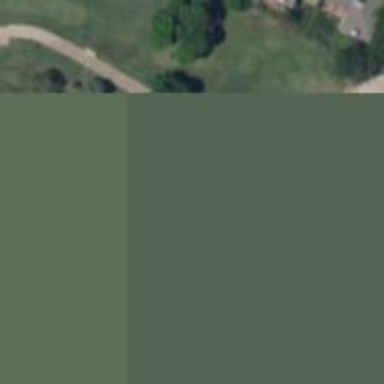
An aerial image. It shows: Footway that doubles as golf path.